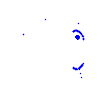
Particle: pion